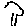
Label: tree